Question: I am trying to create circle cards using HTML and CSS. Upon click I am trying to open a web URL which is working perfectly fine for me.
But then I am not able set the alignment properly.
I tried 'display: flex' to get the images side by side but the space between circle card is more but minimize space?
And I am not able to set the name of the circle in the center of the image. Can anyone please help me how to do this?
'''
.circle {
background: rgba(15, 28, 63, 0.125);
border-radius: 50%;
height: 8em;
object-fit: cover;
width: 8em;
}
h1 {
text-align: center;
}
.row {
display: flex;
}
.circle-one, .circle-two, .circle-three {
flex: 33.33%;
padding: 5px;
}
'''
'''
<div>
<!-- your widget template -->
<h1> Hello World </h1>
<div class="row">
<div class="circle-one">
<a href="{{data.my_profile_url}}" target="_blank">
<img class="circle" src="https://images.unsplash.com/photo-<PHONE>-2571daf6344b?ixlib=rb-1.2.1&ixid=eyJhcHBfaWQiOjEyMDd9&auto=format&fit=crop&w=334&q=80" alt="Tyler">
</a>
<h5> Circle One</h5>
</div>
<div class="circle-two">
<a href="{{data.my_profile_url}}" target="_blank">
<img class="circle" src="https://images.unsplash.com/photo-1579546929518-9e396f3cc809?ixlib=rb-1.2.1&ixid=eyJhcHBfaWQiOjExMDk0fQ&auto=format&fit=crop&w=1000&q=80" alt="Tyler">
</a>
<h5> Circle Two</h5>
</div>
<div class="circle-three">
<a href="{{data.my_profile_url}}" target="_blank">
<img class="circle" src="https://cdn.pixabay.com/photo/2015/02/24/15/41/dog-647528_960_720.jpg" alt="Tyler">
</a>
<h5>Circle Three</h5>
</div>
</div>
</div>
'''
This is what I get

<URL>
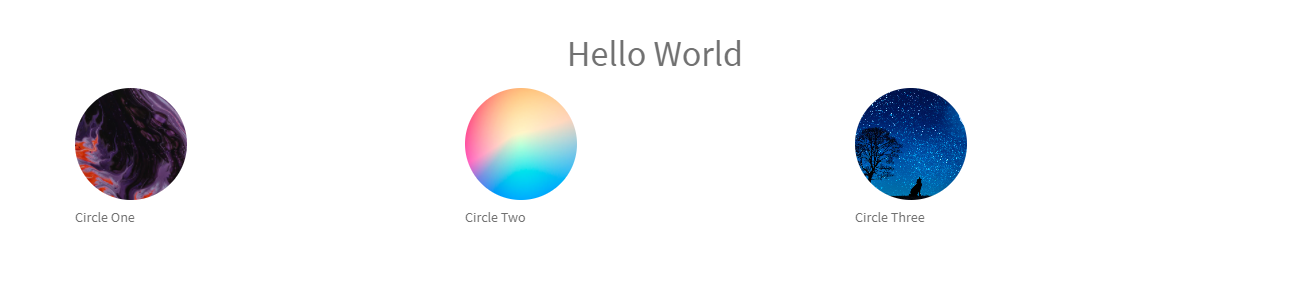
Answer: 1. use display flex
2. use align-items:center
'''
.circle {
background: rgba(15, 28, 63, 0.125);
border-radius: 50%;
height: 8em;
object-fit: cover;
width: 8em;
}
h1 {text-align: center;}
.row {
display: flex;
align-items:center;
justify-content:space-around;
}
.circle-one, .circle-two, .circle-three {
flex: 33.33%;
padding: 5px;
display:flex;
flex-direction:column;
align-items:center;
}
'''
'''
<div>
<!-- your widget template -->
<h1> Hello World </h1>
<div class="row">
<div class="circle-one">
<a href="{{data.my_profile_url}}" target="_blank">
<img class="circle" src="https://images.unsplash.com/photo-<PHONE>-2571daf6344b?ixlib=rb-1.2.1&ixid=eyJhcHBfaWQiOjEyMDd9&auto=format&fit=crop&w=334&q=80" alt="Tyler">
</a>
<h5> Circle One</h5>
</div>
<div class="circle-two">
<a href="{{data.my_profile_url}}" target="_blank">
<img class="circle" src="https://images.unsplash.com/photo-1579546929518-9e396f3cc809?ixlib=rb-1.2.1&ixid=eyJhcHBfaWQiOjExMDk0fQ&auto=format&fit=crop&w=1000&q=80" alt="Tyler">
</a>
<h5> Circle Two</h5>
</div>
<div class="circle-three">
<a href="{{data.my_profile_url}}" target="_blank">
<img class="circle" src="https://cdn.pixabay.com/photo/2015/02/24/15/41/dog-647528_960_720.jpg" alt="Tyler">
</a>
<h5> Circle Three</h5>
</div>
</div>
</div>
'''